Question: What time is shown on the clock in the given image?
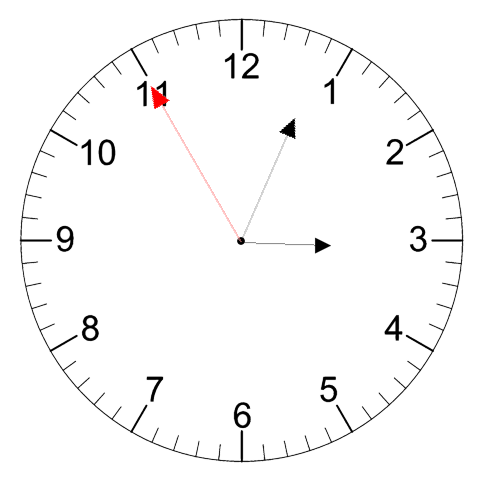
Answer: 03:03:55